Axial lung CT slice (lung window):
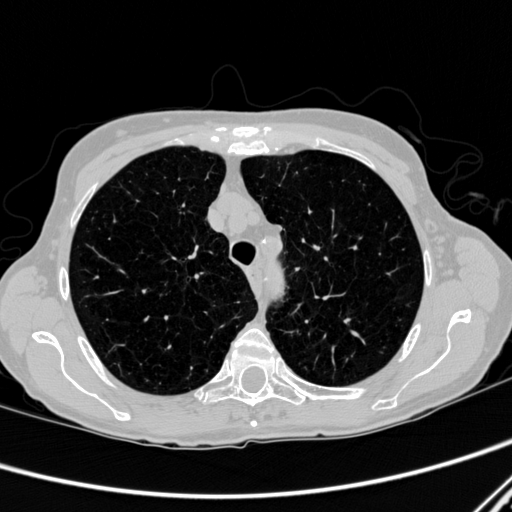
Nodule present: no